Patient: sex F, age 73
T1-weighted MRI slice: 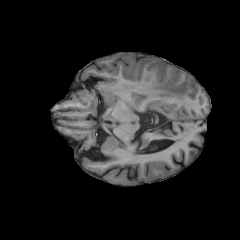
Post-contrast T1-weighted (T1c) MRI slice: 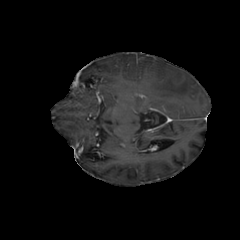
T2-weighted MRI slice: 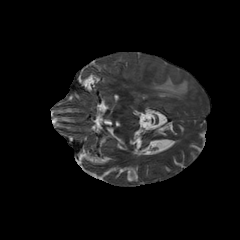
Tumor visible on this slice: yes
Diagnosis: Glioblastoma, IDH-wildtype
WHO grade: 4